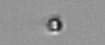
Label: nanoplankton_mix